Question: I have a requirement to produce an "flattened" version of data for export, in which the customer wants the related table rows to appear as columns. We're using Entity Framework 4 & .NET 4.0
The customer has the ability to create custom questions for their events. There may be zero to infinite questions. Users attending the event may answer none, some or all of those questions.

What I need to produce is like this:
'''
User 1 User 1 info field A User 1 info field B User 1 Answer to question A User 1 Answer to Question B
User 2 User 2 info field A User 2 info field B User 2 Answer to question A User 2 Answer to Question B
'''
Creating the user info portion of the result set is not problem, but I'm stumped on how to take my related questions and answers, i.e.:
'''
from urf in tblUserRegistrationFields.Include("tblRegistrationFields")
where urf.UserID == eachUserID && urf.tblRegistrationField.EventID == thisEventID
select new
{
FieldLabel = urf.tblRegistrationField.FieldLabel, //this is the question name
value = urf.value //this is the user's answer
}
'''
And add those to my user select statement as individual columns, i.e.:
'''
var users = from u in context.tblUsers
<snip>
select new
{
UserID = u.UserID,
<snip>,
CustomQuestionA = AnswerA,
CustomQuestionB = AnswerB,
... etc.
};
'''
Ultimately I need to create a grid which I can then export to their desired format and I'm open to non-LINQ solutions (although the purchase of 3rd party controls is not an option.) I suspect there is a way to leverage LINQ's grouping features, but I haven't been able to apply it to this scenario.
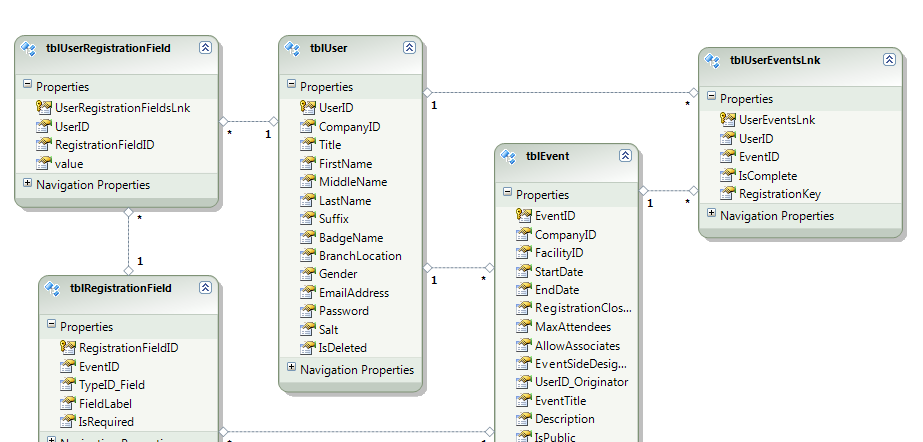
Answer: I found a way to do dynamic pivots in SQL, but couldn't get it to work with related tables, only with one. Dynamic SQL pivots here:
<URL>
Ultimately, I fell back and created a dataset manually. It's certainly not an optimized solution, but it gives the customer what they want. I wouldn't recommend this approach for a high volume of data.
I create the dataset and datatable fixed columns, then loop through the list of questions:
'''
//get the list of questions
var context = new EventRegistrationEntities();
var customQuestions = from rf in context.tblRegistrationFields
where rf.EventID == vEventID
select new
{
RegistrationFieldID = rf.RegistrationFieldID,
FieldLabel = rf.FieldLabel
};
//add a question column for each question
List<string> extracolumns = new List<string>();
foreach (var q in customQuestions)
{
dt.Columns.Add(q.FieldLabel, typeof(string));
//store the question names for later user
extracolumns.Add(q.RegistrationFieldID.ToString() + "-" + q.FieldLabel.ToString());
}
'''
Next I then loop through the list of users and insert the fixed data, then within that loop (ugh) I add the users' answers:
'''
foreach (var c in extracolumns) //these are the custom *questions*
{
int regID = Convert.ToInt32(c.Substring(0, c.IndexOf("-")));
string question = c.Substring(c.IndexOf("-") + 1); //we need to pass the question text (aka column header) in because if the user hasn't answered the question we have no access to it from here
//get the question answer
var userAnswer = (from urf in context.tblUserRegistrationFields.Include("tblRegistrationFields")
where urf.UserID == u.UserID && urf.RegistrationFieldID == regID
select new
{
Question = urf.tblRegistrationField.FieldLabel,
Answer = urf.value
}).FirstOrDefault();
//add the answer to the data row
if (userAnswer != null)
{
dr[question] = userAnswer.Answer.ToString();
}
else
{
dr[question] = ""; //if the user has not answered the question, insert a blank
}
}
'''